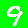
Digit: 9